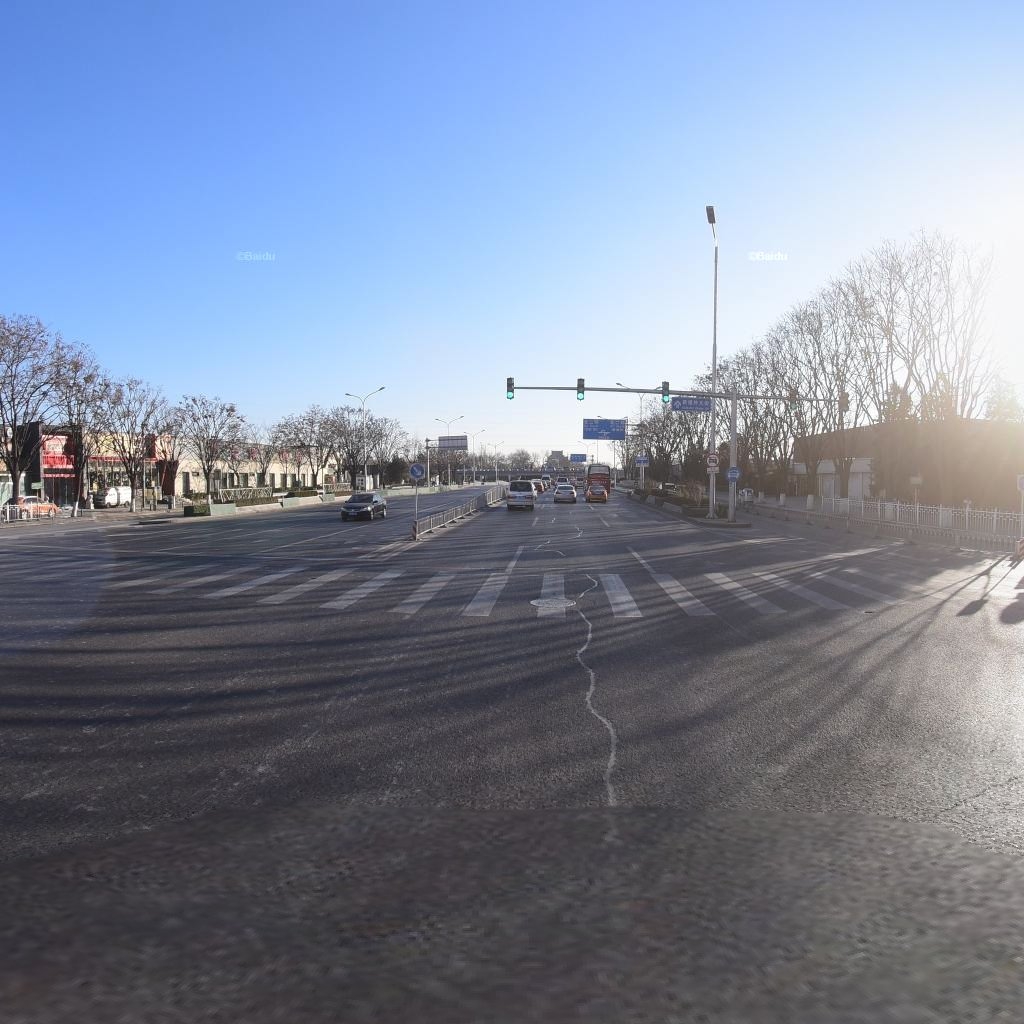
Region: Dongcheng
Road damage annotations: longitudinal patch, transverse crack, longitudinal patch, manhole cover